Interaction volume radius: 5 \u00c5
Interaction volume height: 50 \u00c5
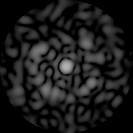
Disorder parameter: 0.8093